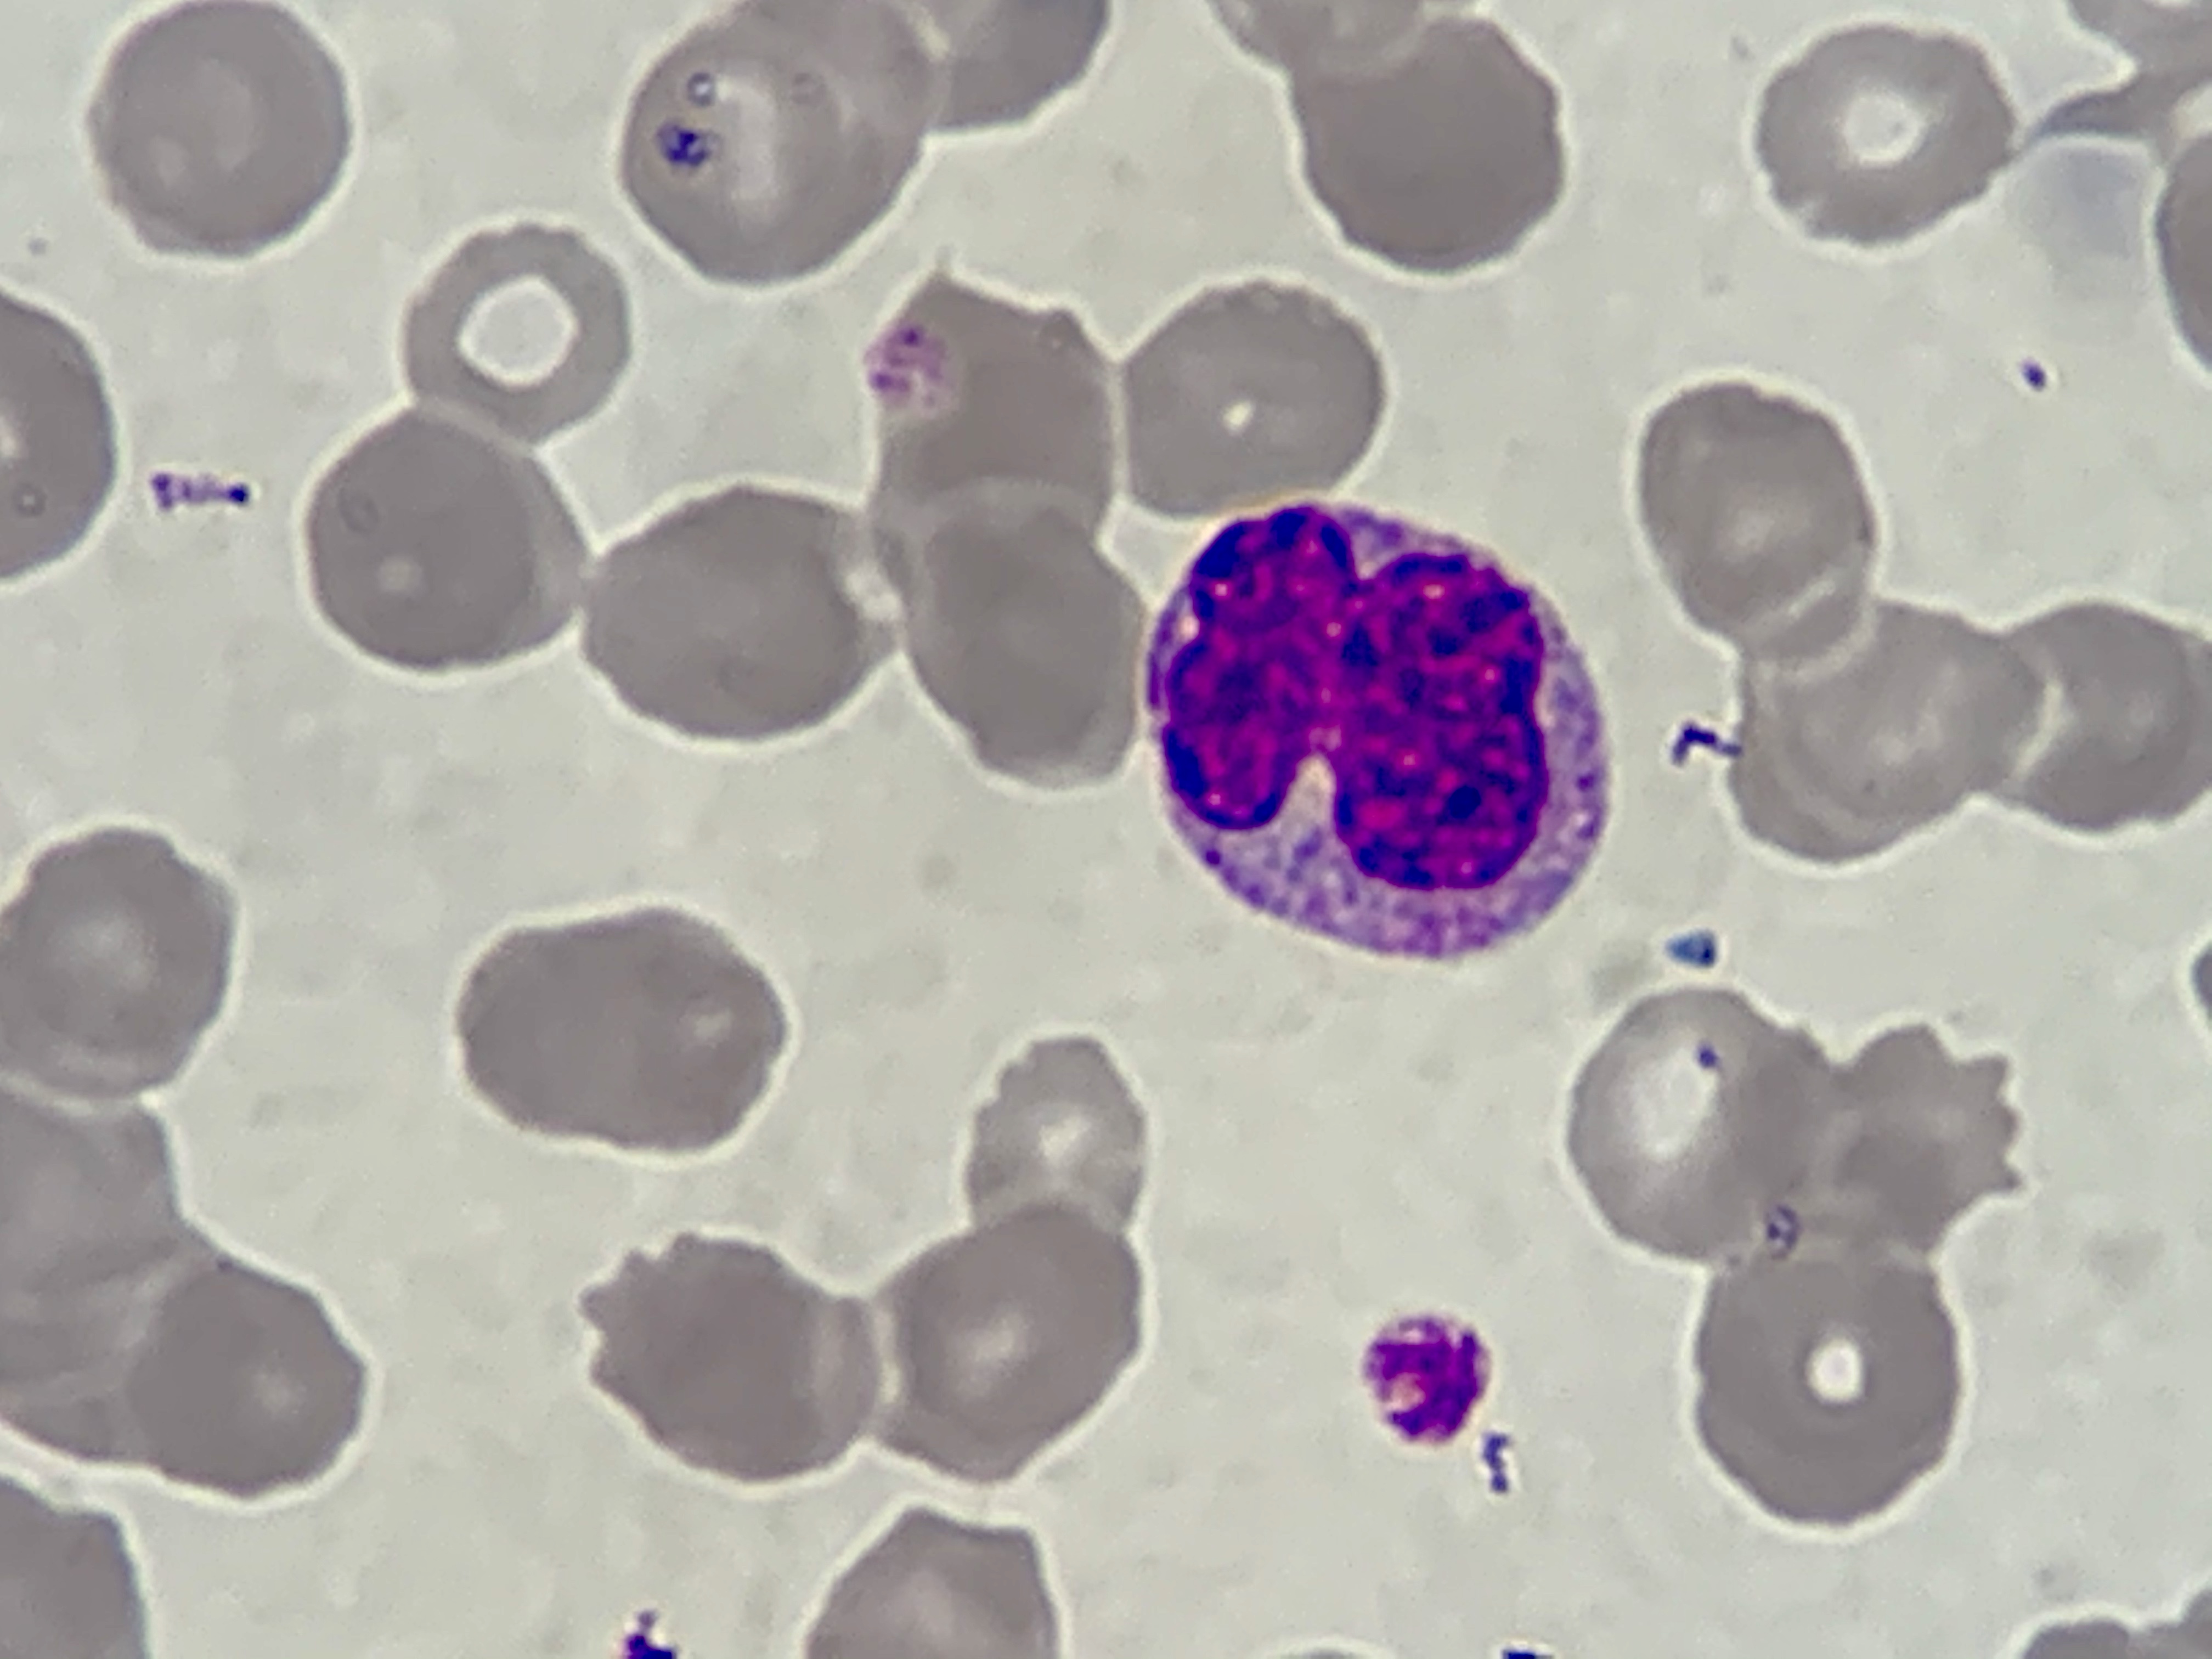
Cell type: MONOCYTES